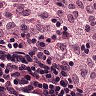
Metastatic tissue present: no